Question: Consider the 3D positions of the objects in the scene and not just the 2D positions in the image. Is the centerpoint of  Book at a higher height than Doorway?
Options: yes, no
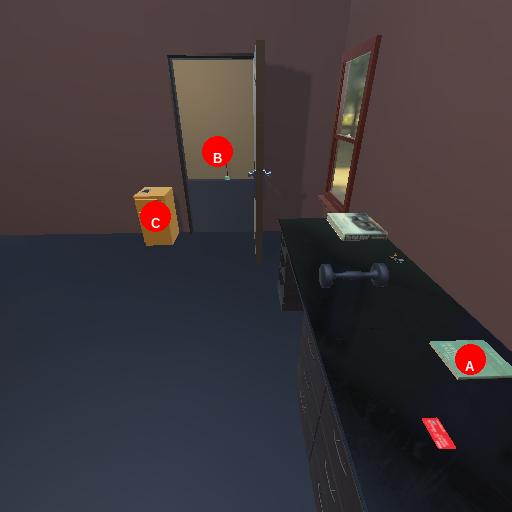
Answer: yes